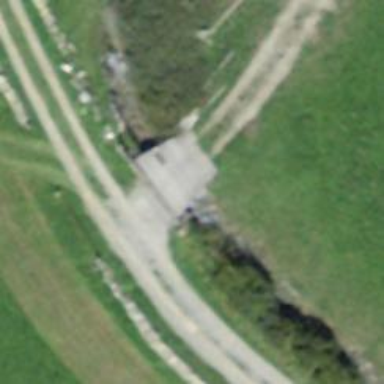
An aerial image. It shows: Culvert tunnel.